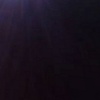
Label: space